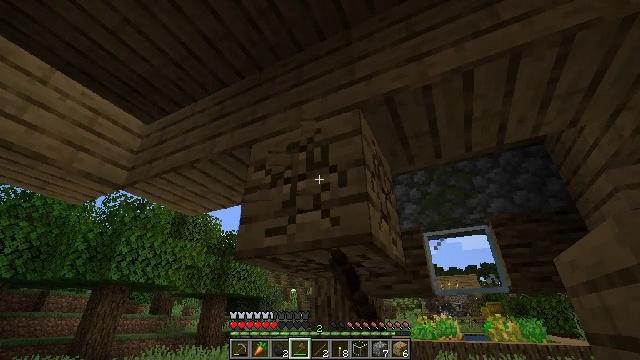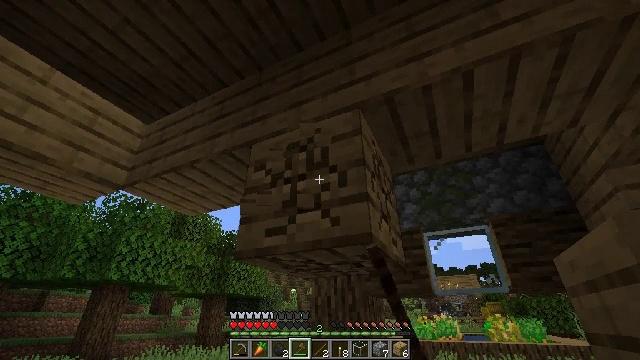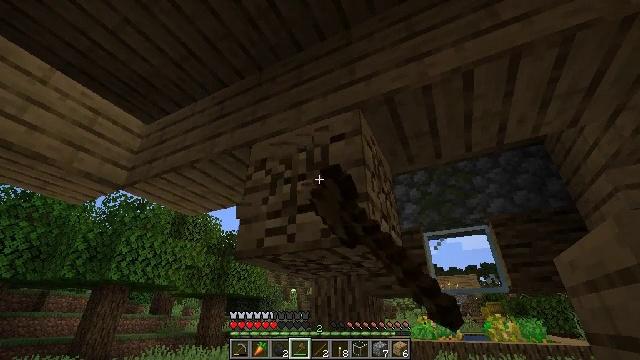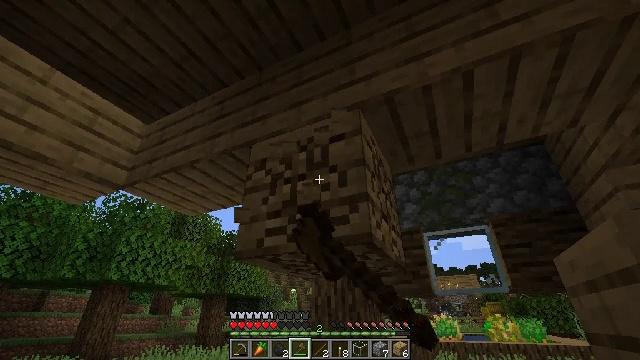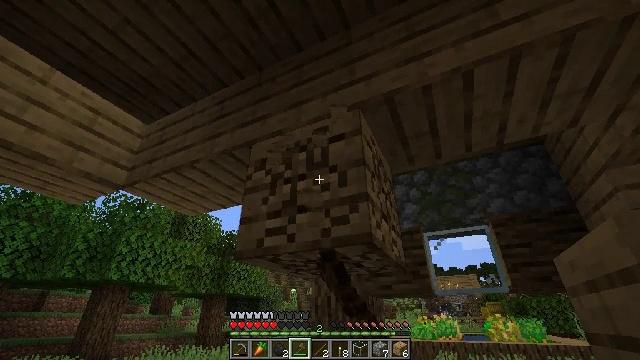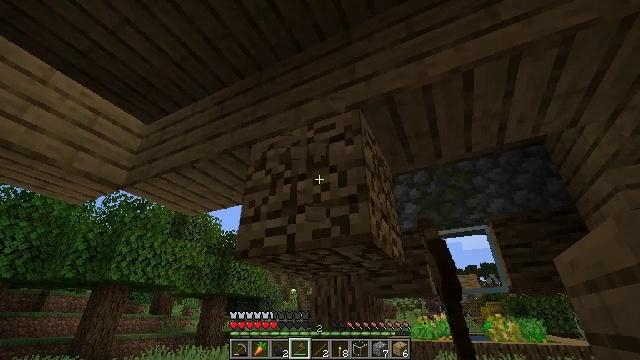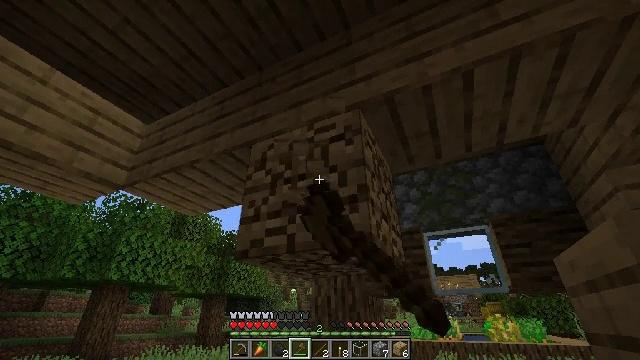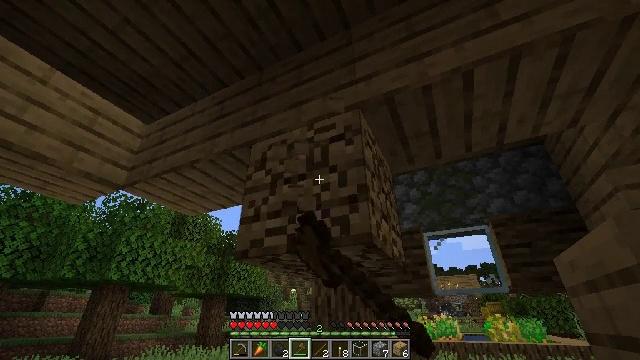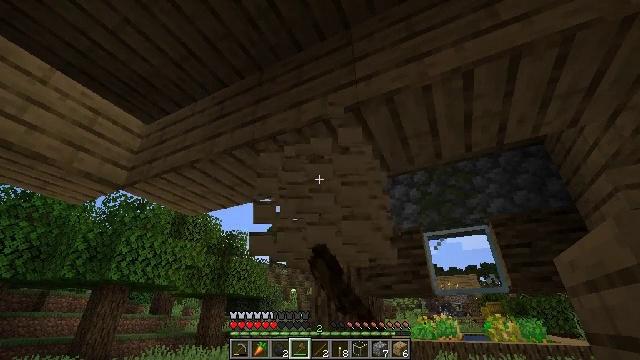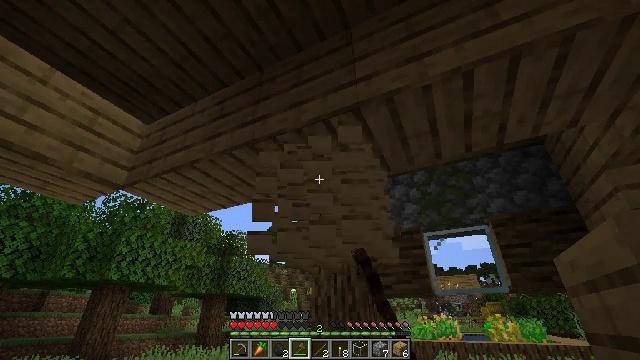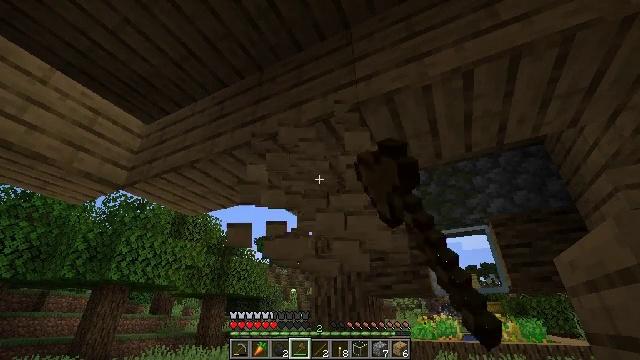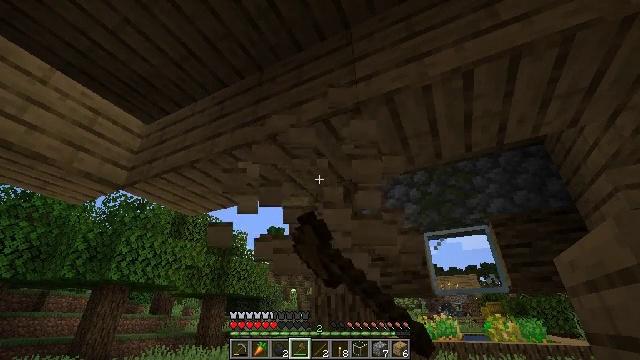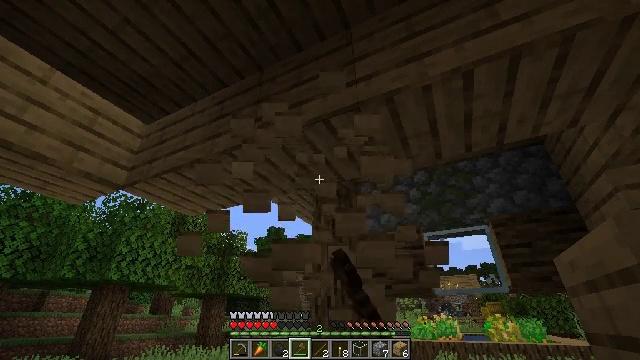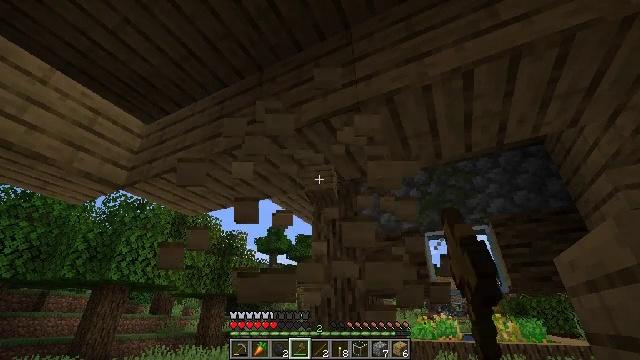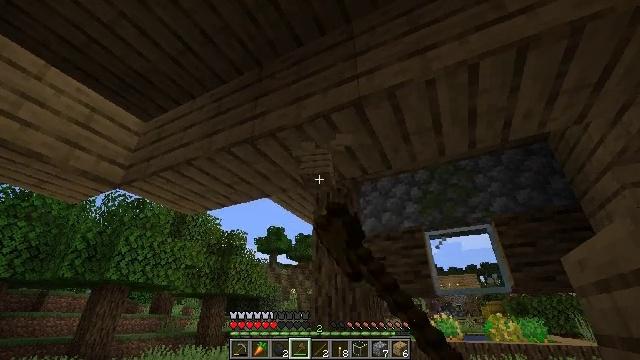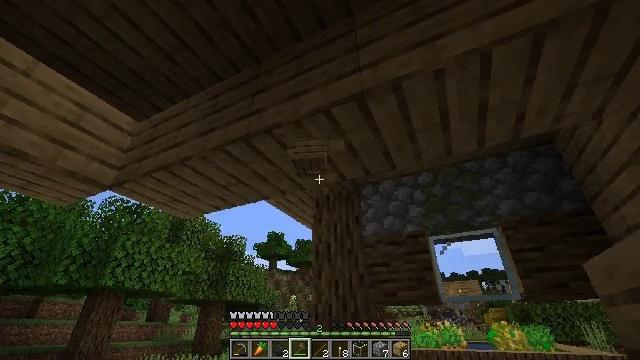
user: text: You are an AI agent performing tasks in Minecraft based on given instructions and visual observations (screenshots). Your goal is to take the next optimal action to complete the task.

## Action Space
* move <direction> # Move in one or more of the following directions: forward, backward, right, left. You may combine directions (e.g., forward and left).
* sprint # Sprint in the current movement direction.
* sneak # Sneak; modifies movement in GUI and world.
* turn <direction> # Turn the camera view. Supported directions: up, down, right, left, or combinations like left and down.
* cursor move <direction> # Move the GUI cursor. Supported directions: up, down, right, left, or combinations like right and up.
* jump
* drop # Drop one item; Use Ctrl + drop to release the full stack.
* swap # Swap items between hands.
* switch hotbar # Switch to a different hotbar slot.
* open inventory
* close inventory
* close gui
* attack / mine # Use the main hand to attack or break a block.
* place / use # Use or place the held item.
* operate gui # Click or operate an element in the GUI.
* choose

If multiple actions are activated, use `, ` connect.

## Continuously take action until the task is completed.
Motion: motion action
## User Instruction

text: Gather some oak planks.
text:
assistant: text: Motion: attack / mine
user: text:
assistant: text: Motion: attack / mine
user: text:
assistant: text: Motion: attack / mine
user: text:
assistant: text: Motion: attack / mine
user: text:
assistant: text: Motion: attack / mine
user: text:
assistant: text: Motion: attack / mine
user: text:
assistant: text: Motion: attack / mine
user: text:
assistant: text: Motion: attack / mine
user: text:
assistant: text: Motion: attack / mine
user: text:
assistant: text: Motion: attack / mine
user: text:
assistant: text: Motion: attack / mine
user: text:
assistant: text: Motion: attack / mine
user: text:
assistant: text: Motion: attack / mine
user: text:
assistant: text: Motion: move forward, attack / mine
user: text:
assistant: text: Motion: move forward, turn up, attack / mine
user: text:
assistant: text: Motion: move forward, turn up, attack / mine
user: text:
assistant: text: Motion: move forward, turn up, attack / mine
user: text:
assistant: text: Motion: turn up, attack / mine
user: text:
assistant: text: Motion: turn right and up, attack / mine
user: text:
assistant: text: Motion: turn right and up, attack / mine
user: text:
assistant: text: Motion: turn up, attack / mine
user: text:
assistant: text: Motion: turn up, attack / mine
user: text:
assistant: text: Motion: attack / mine
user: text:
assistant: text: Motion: attack / mine
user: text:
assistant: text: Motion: attack / mine
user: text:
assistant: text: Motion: attack / mine
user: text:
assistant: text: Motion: attack / mine
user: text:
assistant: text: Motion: attack / mine
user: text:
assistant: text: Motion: attack / mine
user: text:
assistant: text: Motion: attack / mine